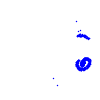
Particle: electron